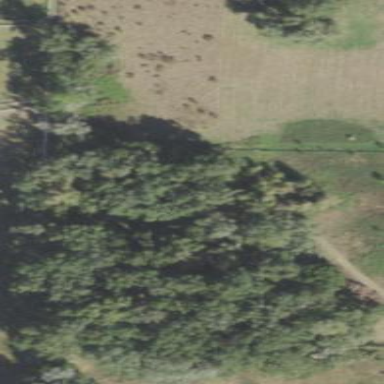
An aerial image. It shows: Mixed leaf woodland.